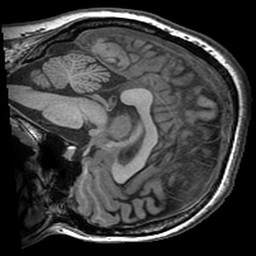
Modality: T1w
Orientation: sagittal
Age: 25
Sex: female
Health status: ill
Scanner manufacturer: ge
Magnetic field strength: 3 T
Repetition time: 0.008164 s
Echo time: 0.003184 s